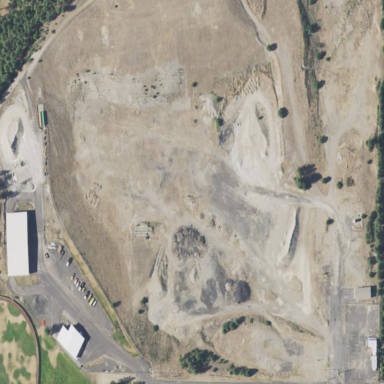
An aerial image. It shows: Quarry area.